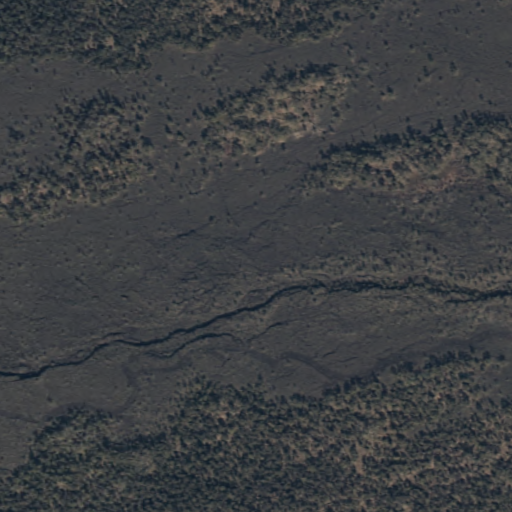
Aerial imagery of lava area in Hawaii named Ho‘ōpūloa Lava Flow of 1926 containing only unknown